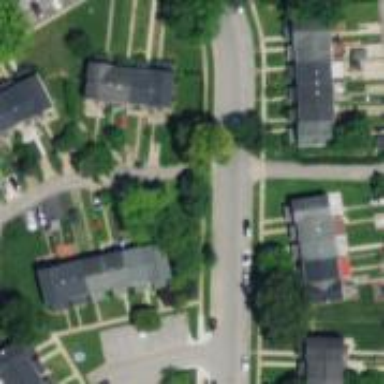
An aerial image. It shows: Neighborhood.